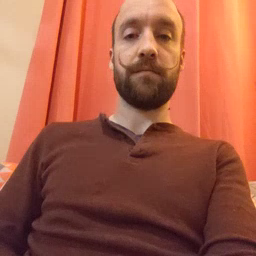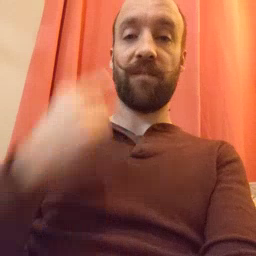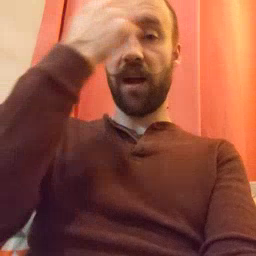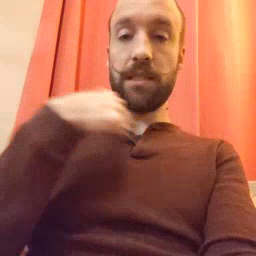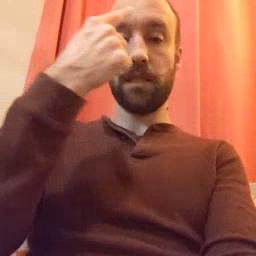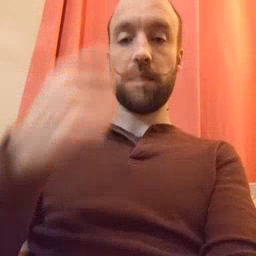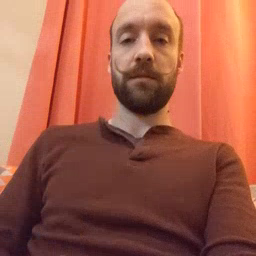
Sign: face